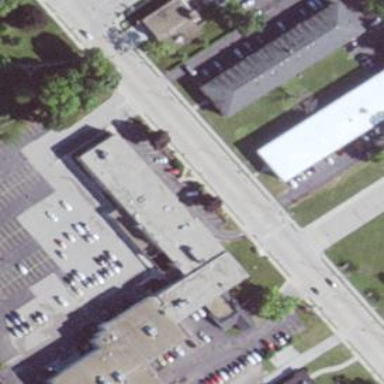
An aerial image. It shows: Clinic building.